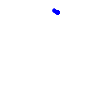
Particle: electron